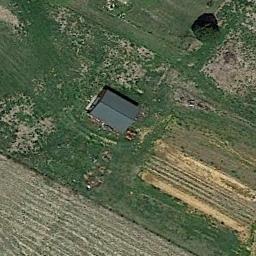
Label: residential